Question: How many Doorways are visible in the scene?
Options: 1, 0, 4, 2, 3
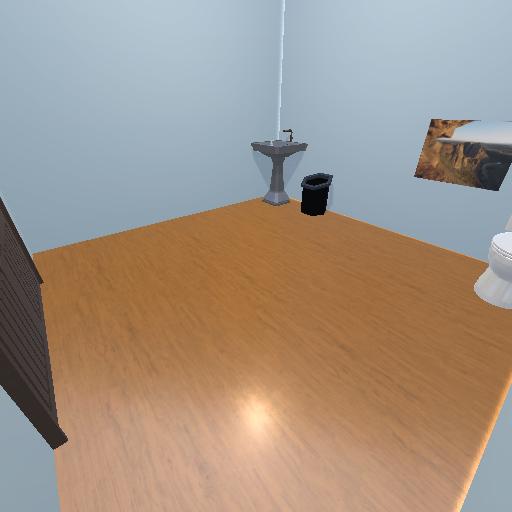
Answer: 1